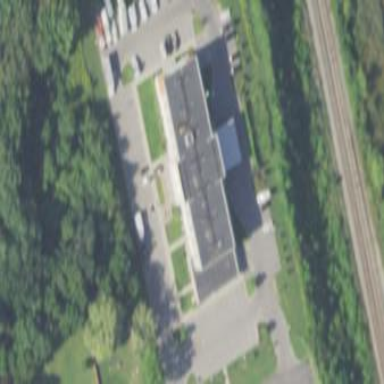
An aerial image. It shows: Hotel building.